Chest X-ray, PA view. Patient: 55 years old, sex M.
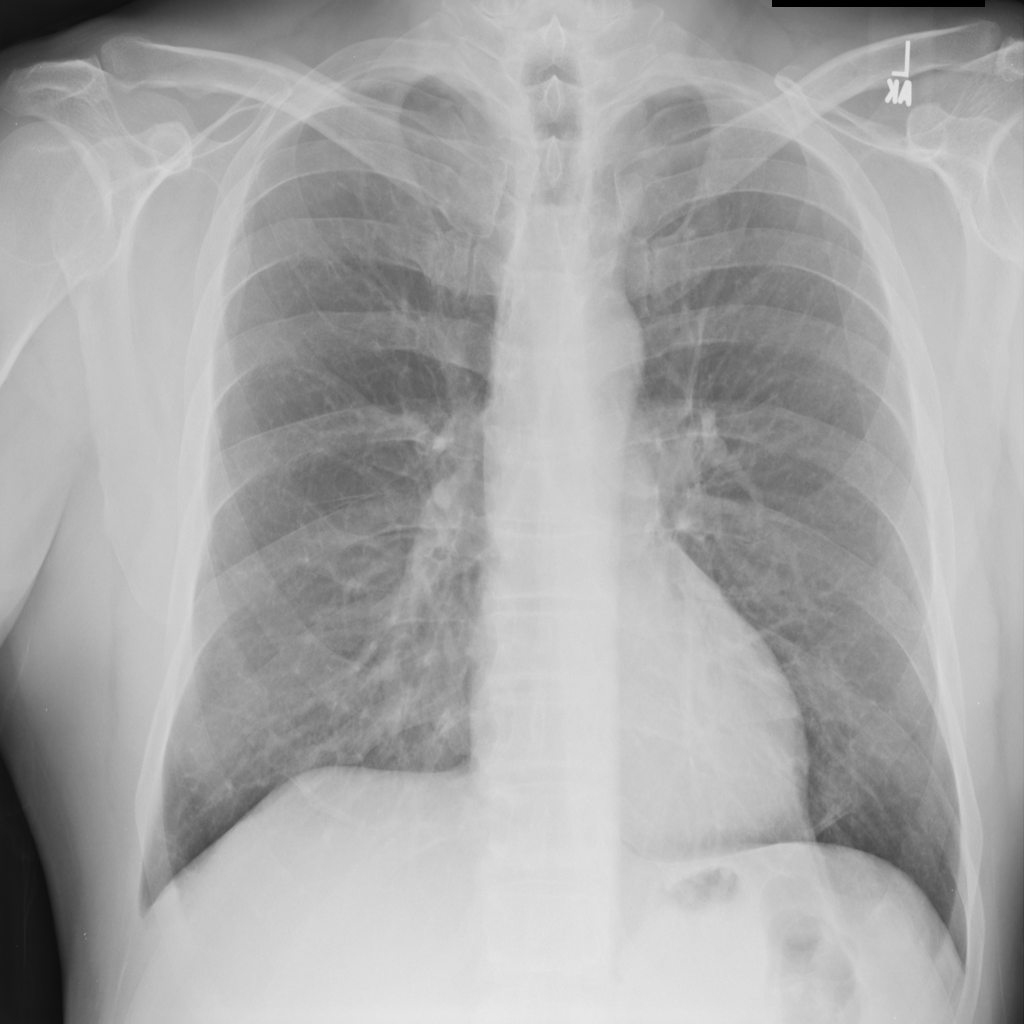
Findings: No Finding